Question: I need to use "Count Day" code for indicator.
It does work fine, but this indicator keeps previous day object till I restart MT4.
What is wrong below code?
'''
if(day >= drowDays) {
break;}
'''
Also you can see chart screenshot link.

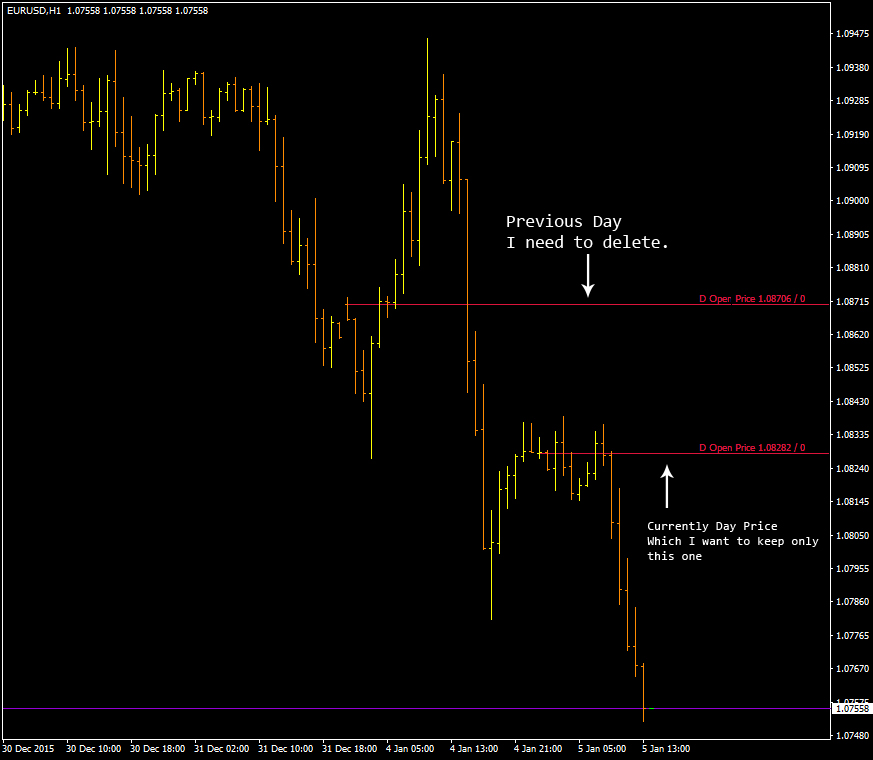
Answer: You're not providing sufficient information to your problem :'(
With the limited info, what I can say is that you need to delete the graphical objects created for previous day.
Assuming your indicator will plot the latest line, then you MIGHT (again, this is a guess as there is not enough information of your code) be able to achieve it with the 'ObjectsDeleteAll()' function at the start of your 'OnCalculate()'. Obviously, this is not efficient, but is something you can think about.